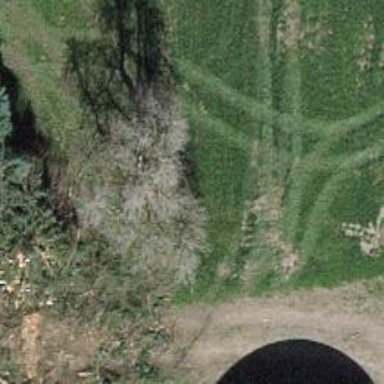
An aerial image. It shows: Beautiful tree in nature.